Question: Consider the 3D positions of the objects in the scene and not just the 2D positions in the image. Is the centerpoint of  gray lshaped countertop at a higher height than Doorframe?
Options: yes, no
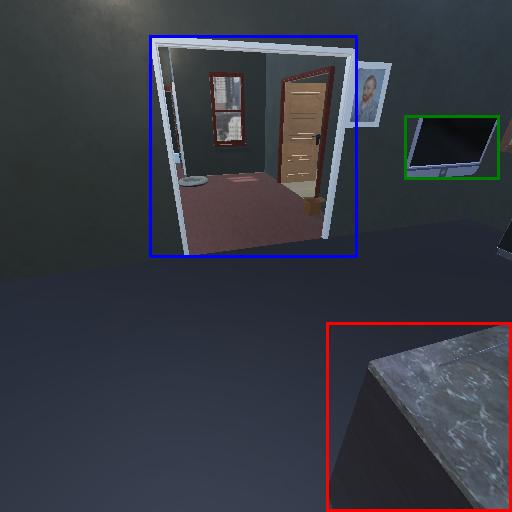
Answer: yes